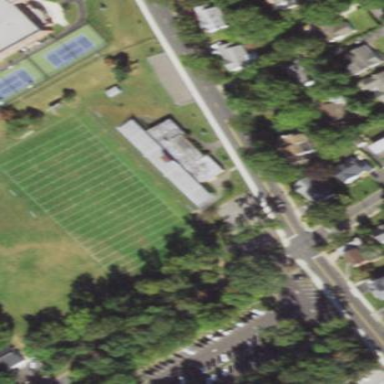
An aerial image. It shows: Pitch for American football.